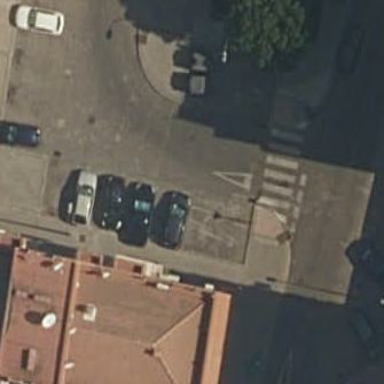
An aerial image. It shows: Street-side parking area.